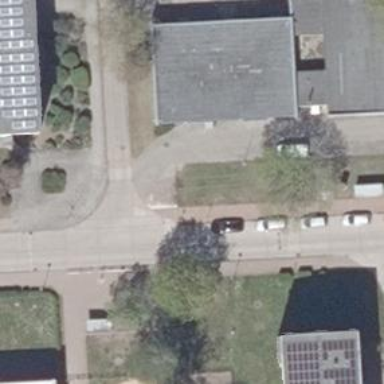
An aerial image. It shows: Alleyway designated as service road.